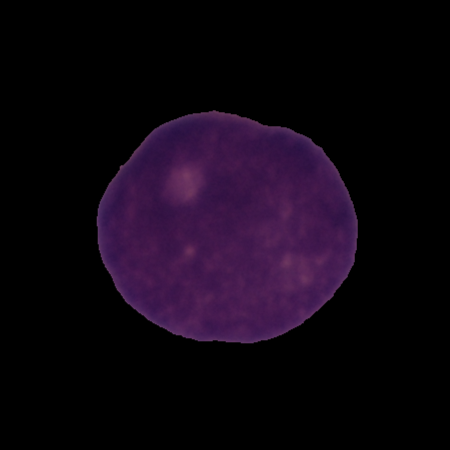
Label: cancer